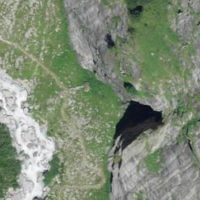
EUNIS habitat code: 48
Species observed at this site:
Aconitum degenii